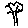
Label: tree